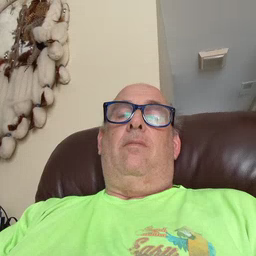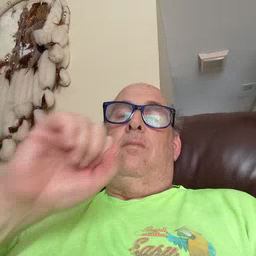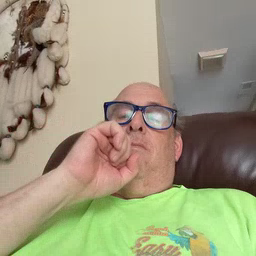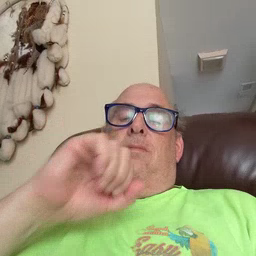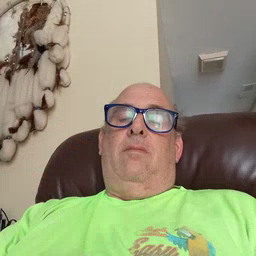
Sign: snack